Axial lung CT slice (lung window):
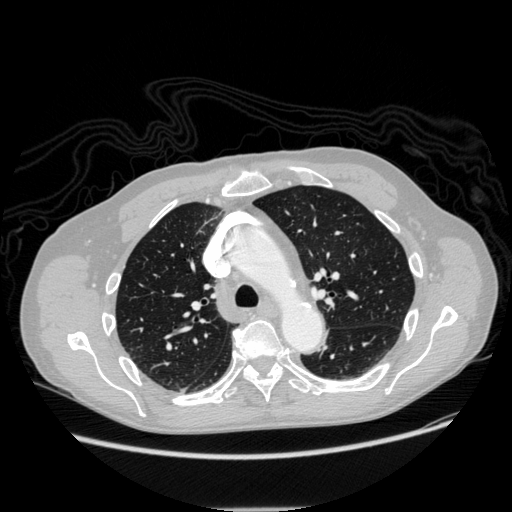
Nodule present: no